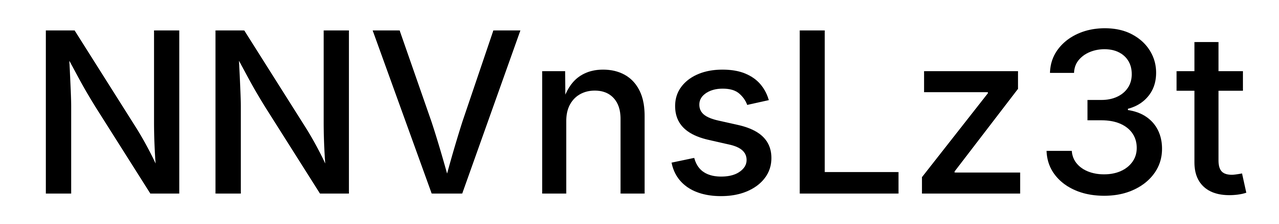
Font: Inter_Medium